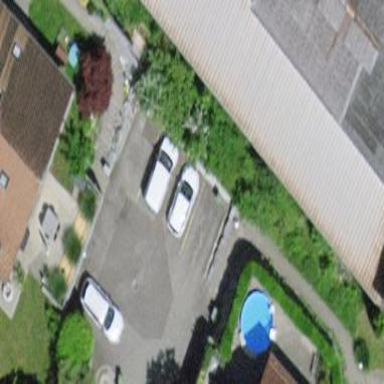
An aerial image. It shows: Parking area.